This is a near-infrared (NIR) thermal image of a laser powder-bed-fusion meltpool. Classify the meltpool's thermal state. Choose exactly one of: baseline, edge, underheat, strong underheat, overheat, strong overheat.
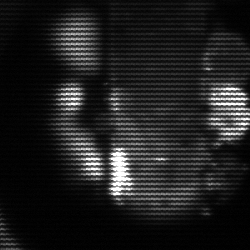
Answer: strong underheat